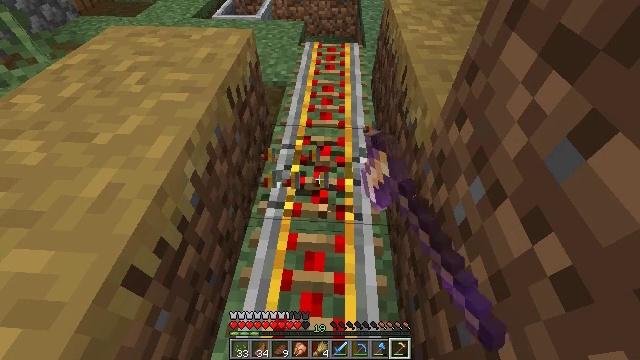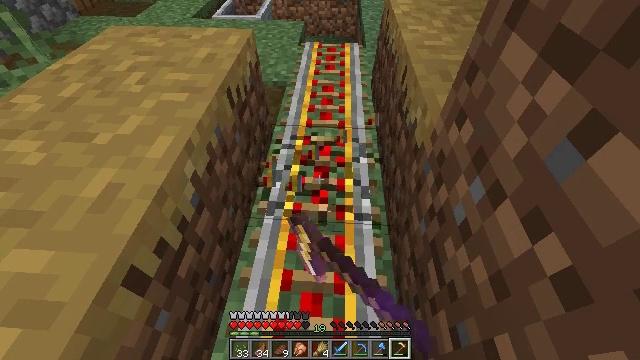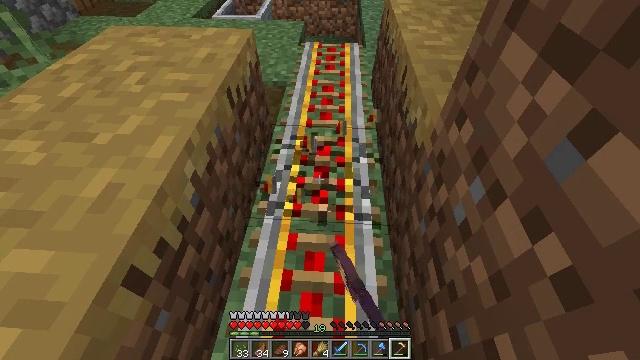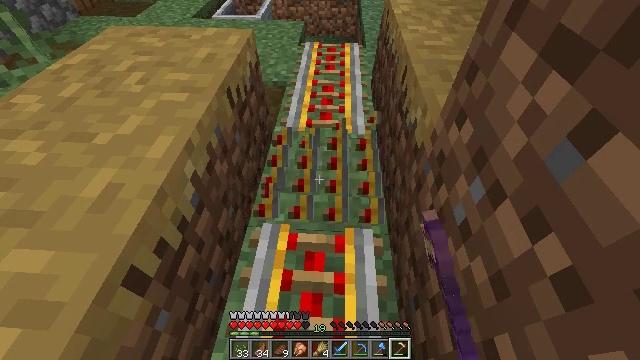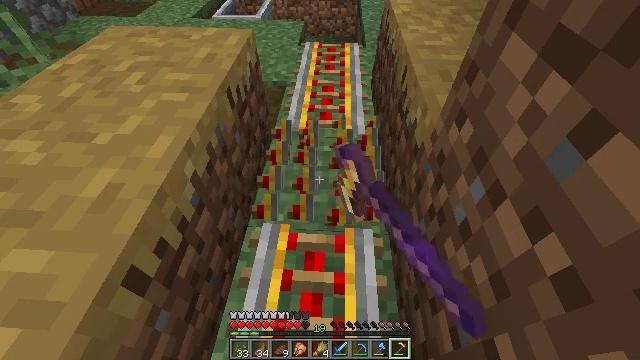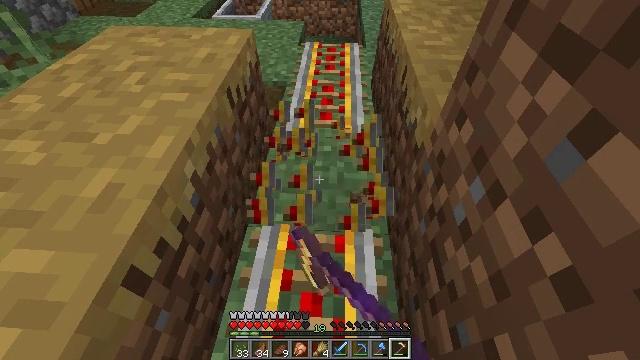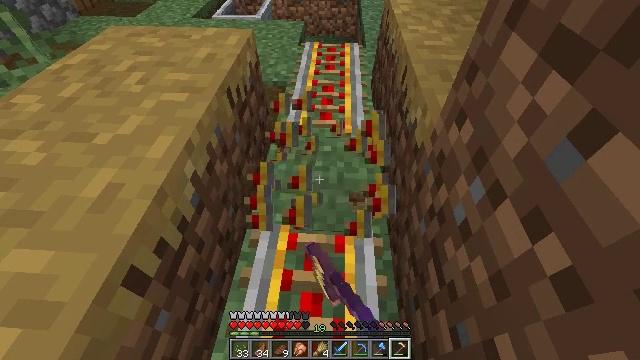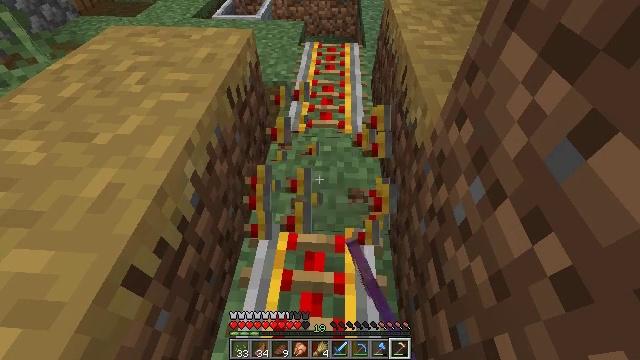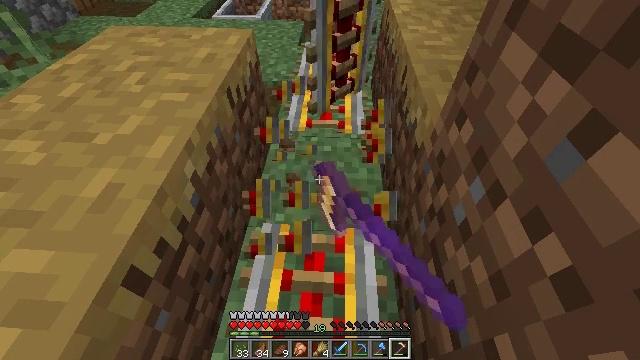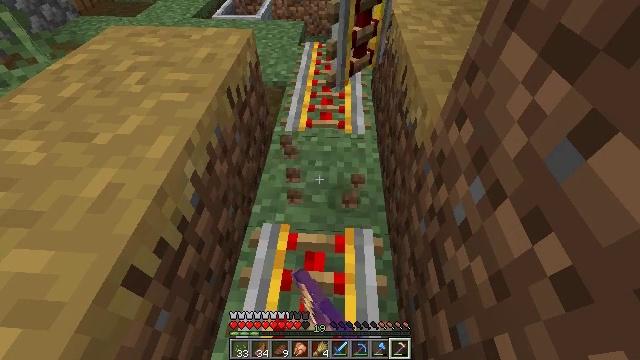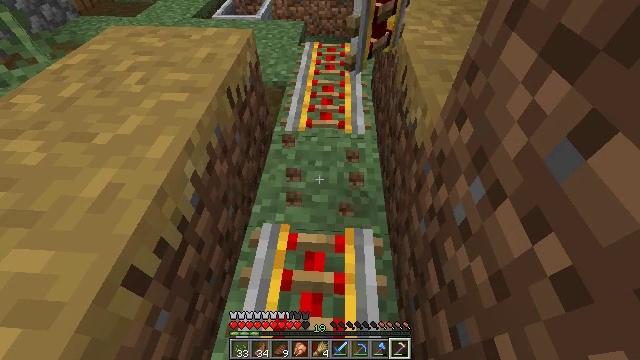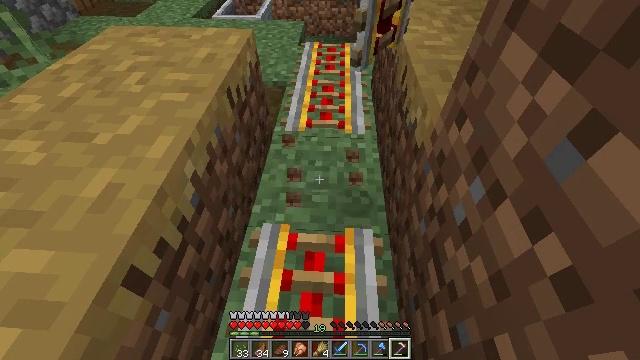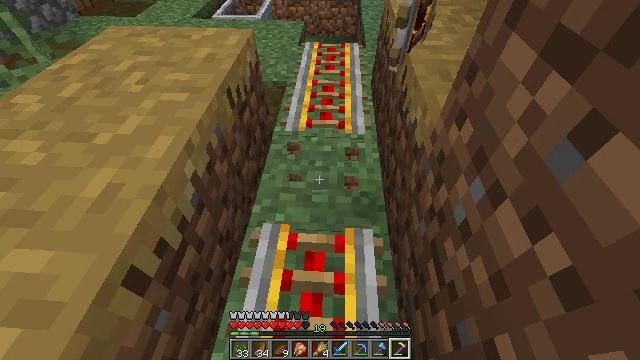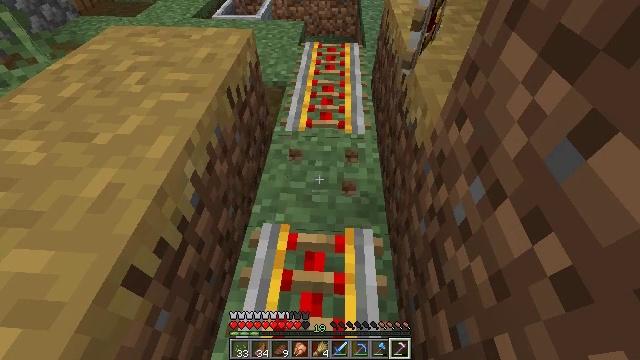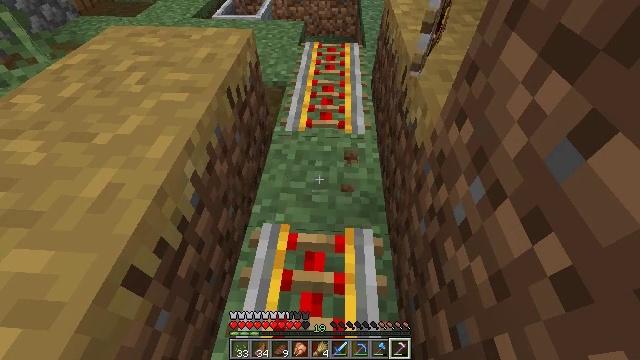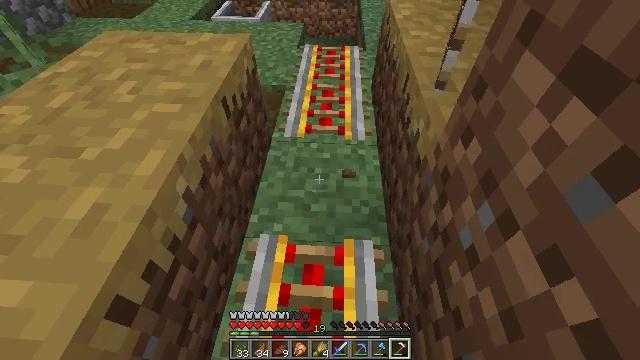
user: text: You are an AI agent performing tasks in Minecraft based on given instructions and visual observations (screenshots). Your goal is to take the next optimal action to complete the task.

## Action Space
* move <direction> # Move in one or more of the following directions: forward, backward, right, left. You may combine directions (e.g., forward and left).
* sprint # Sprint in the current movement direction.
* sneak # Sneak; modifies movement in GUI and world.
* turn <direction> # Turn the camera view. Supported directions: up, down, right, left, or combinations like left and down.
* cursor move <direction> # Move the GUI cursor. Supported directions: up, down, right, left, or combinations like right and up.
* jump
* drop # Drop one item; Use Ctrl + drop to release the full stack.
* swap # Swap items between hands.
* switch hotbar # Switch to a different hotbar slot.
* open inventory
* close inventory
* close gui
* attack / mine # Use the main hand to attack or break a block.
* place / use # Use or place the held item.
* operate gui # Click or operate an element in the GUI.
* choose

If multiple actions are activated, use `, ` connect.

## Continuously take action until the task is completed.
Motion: motion action
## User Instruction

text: Attack the powered rail to remove it.
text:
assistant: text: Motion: attack / mine
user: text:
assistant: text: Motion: attack / mine
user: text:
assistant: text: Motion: attack / mine
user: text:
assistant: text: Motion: attack / mine
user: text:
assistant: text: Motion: attack / mine
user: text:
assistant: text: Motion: attack / mine
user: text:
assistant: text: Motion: attack / mine
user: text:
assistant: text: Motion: attack / mine
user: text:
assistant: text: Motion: attack / mine
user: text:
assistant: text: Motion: attack / mine
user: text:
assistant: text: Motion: no_op
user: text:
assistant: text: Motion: no_op
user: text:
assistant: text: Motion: no_op
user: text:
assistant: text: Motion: no_op
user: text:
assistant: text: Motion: move forward
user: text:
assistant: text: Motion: move forward
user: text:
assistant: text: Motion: move forward
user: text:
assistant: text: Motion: move forward
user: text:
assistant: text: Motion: move forward
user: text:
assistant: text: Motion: move forward
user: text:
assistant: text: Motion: move forward
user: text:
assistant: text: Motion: move forward
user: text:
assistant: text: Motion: move forward
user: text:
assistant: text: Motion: move forward
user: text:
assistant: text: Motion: no_op
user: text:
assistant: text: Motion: no_op
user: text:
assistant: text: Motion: no_op
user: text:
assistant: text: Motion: no_op
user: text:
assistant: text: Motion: no_op
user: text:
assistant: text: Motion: turn left and down